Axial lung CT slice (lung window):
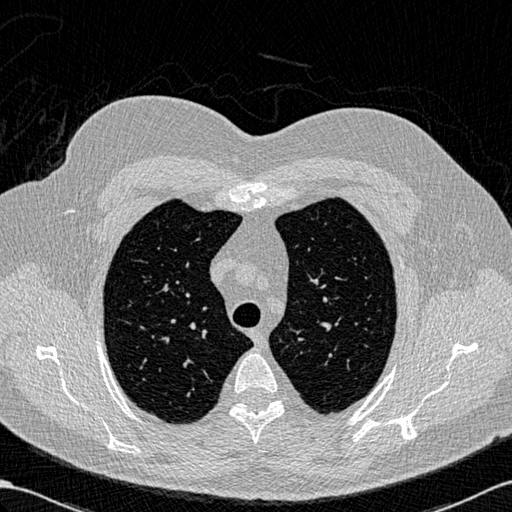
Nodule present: no